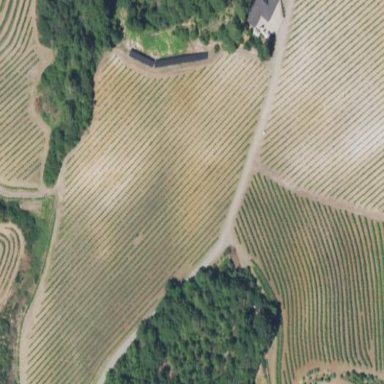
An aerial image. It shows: Vineyard with wine grapes as the crop.